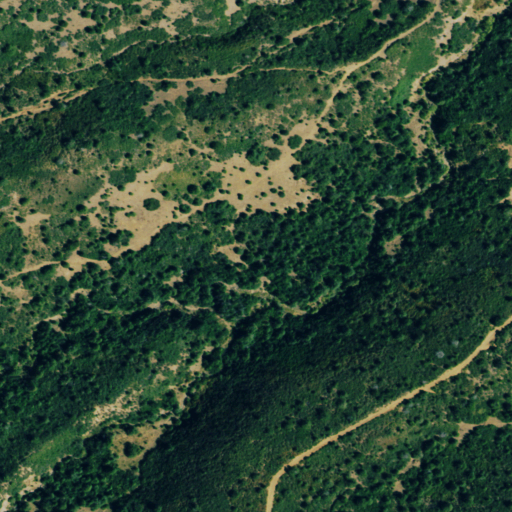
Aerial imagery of valley in Colorado named Snyder Canyon containing shrub, evergreen forest, deciduous forest, and mixed forest